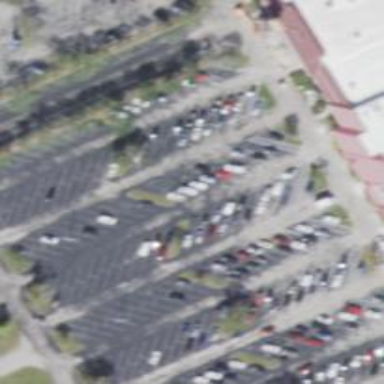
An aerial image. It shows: Parking space.